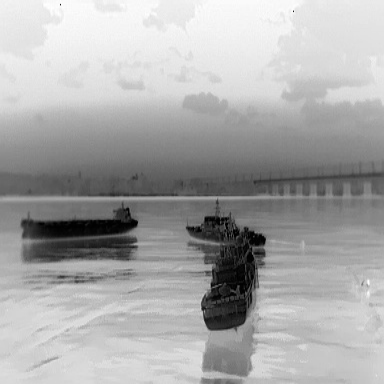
There are two warships in the infrared image.